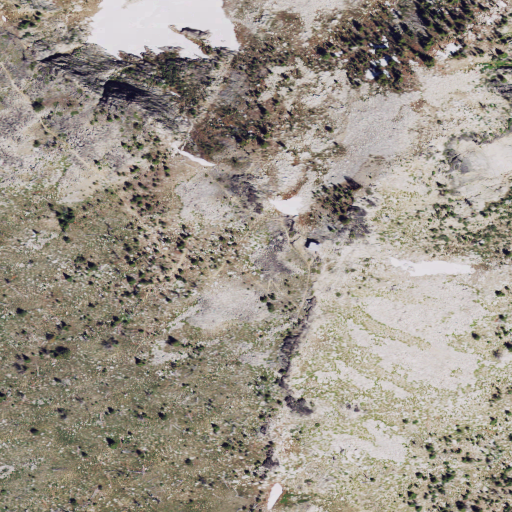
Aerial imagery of mountain in Idaho named Oregon Butte containing grassland, shrub, evergreen forest, and low intensity development